Interaction volume radius: 10 \u00c5
Interaction volume height: 20 \u00c5
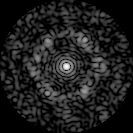
Disorder parameter: 0.7419